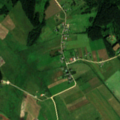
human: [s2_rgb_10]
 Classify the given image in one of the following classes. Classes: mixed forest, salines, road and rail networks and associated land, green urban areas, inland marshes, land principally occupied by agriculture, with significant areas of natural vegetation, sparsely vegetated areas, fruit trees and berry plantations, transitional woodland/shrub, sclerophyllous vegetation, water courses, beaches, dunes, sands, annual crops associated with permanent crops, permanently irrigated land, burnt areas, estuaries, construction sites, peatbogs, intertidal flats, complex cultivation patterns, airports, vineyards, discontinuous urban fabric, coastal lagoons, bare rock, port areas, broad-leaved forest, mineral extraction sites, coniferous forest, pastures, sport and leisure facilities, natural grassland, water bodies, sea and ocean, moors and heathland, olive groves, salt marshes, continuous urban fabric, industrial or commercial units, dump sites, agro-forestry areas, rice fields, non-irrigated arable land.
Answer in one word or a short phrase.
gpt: non-irrigated arable land, pastures, complex cultivation patterns, coniferous forest, mixed forest